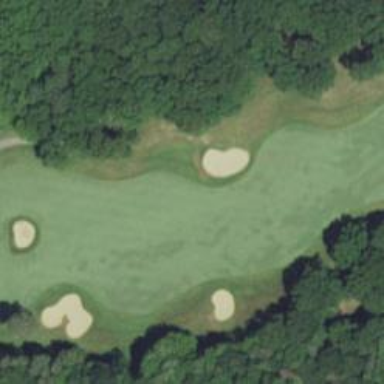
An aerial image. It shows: Golf fairway surrounded by grass.